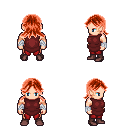
a pixel art fantasy rpg character, male body template, human, light skin, maroon tunic, red pants, red loose hair, white cloth bandages, maroon shoes, four views (front, back, left, right), 2x2 character sprite sheet, small pixel art, hard edges, no anti-aliasing